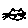
Label: cat